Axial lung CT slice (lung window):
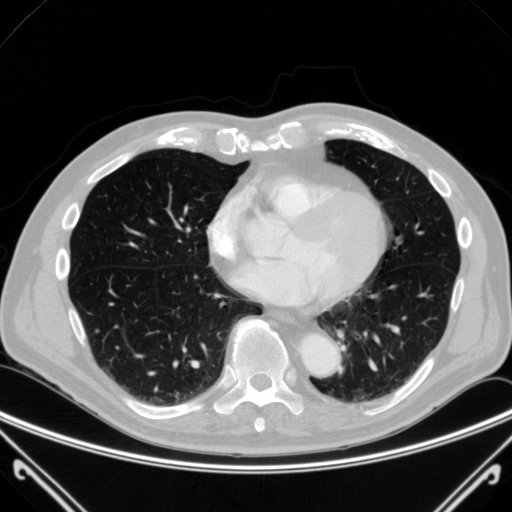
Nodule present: no